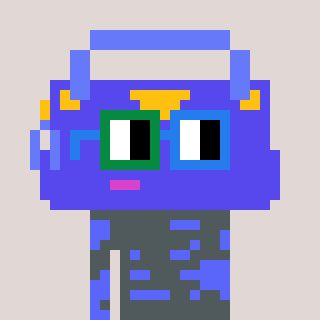
a pixel art character with square green and blue glasses, a bag-shaped head and a purple-colored body on a warm background